Field crop: maize
Growth stage: 2
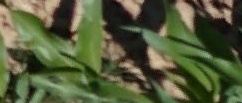
Species: maize